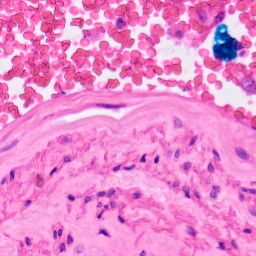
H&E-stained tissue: Lung